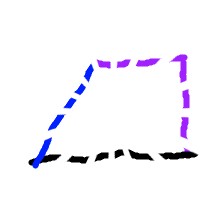
Shape: trapezoid